Question: My project is in Xcode 5.0.2 and since I've upgraded to OS X 10.10 I can't use Xcode 5.0.2 now and I need to use Xcode 6 but my problem is my tabbar items in xib file only shows when they're selected(Once selected the image with load and will not hide when unselected).here's the screenshot of it on first load.
Note: I'm using an old UITabBarController usign xib

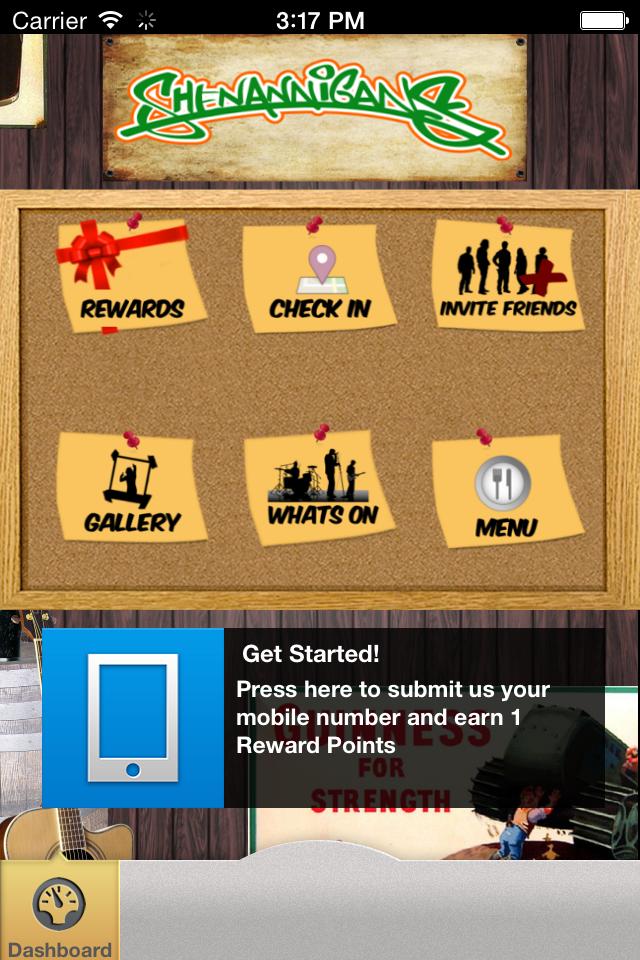
Answer: The solution is only [self setNeedsToDisplay] :D My layout is not updating. Thanks for the help guys :D